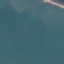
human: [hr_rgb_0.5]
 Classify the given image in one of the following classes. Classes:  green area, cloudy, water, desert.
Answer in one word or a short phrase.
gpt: water